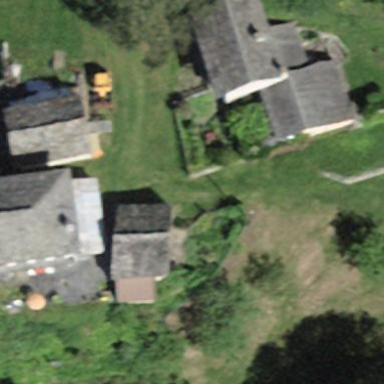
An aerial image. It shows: Hut.